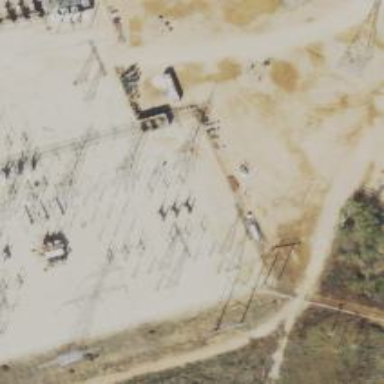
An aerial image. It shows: Switch for power supply.